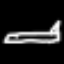
Label: airplane